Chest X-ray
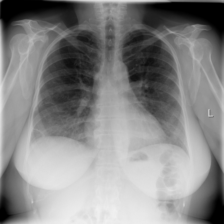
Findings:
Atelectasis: negative
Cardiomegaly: negative
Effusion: negative
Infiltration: negative
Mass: negative
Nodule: negative
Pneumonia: negative
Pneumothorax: negative
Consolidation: negative
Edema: negative
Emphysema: negative
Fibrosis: negative
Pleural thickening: negative
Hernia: negative